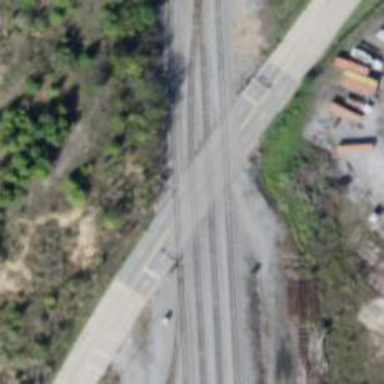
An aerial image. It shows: Railway level crossing.